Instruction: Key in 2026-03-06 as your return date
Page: home
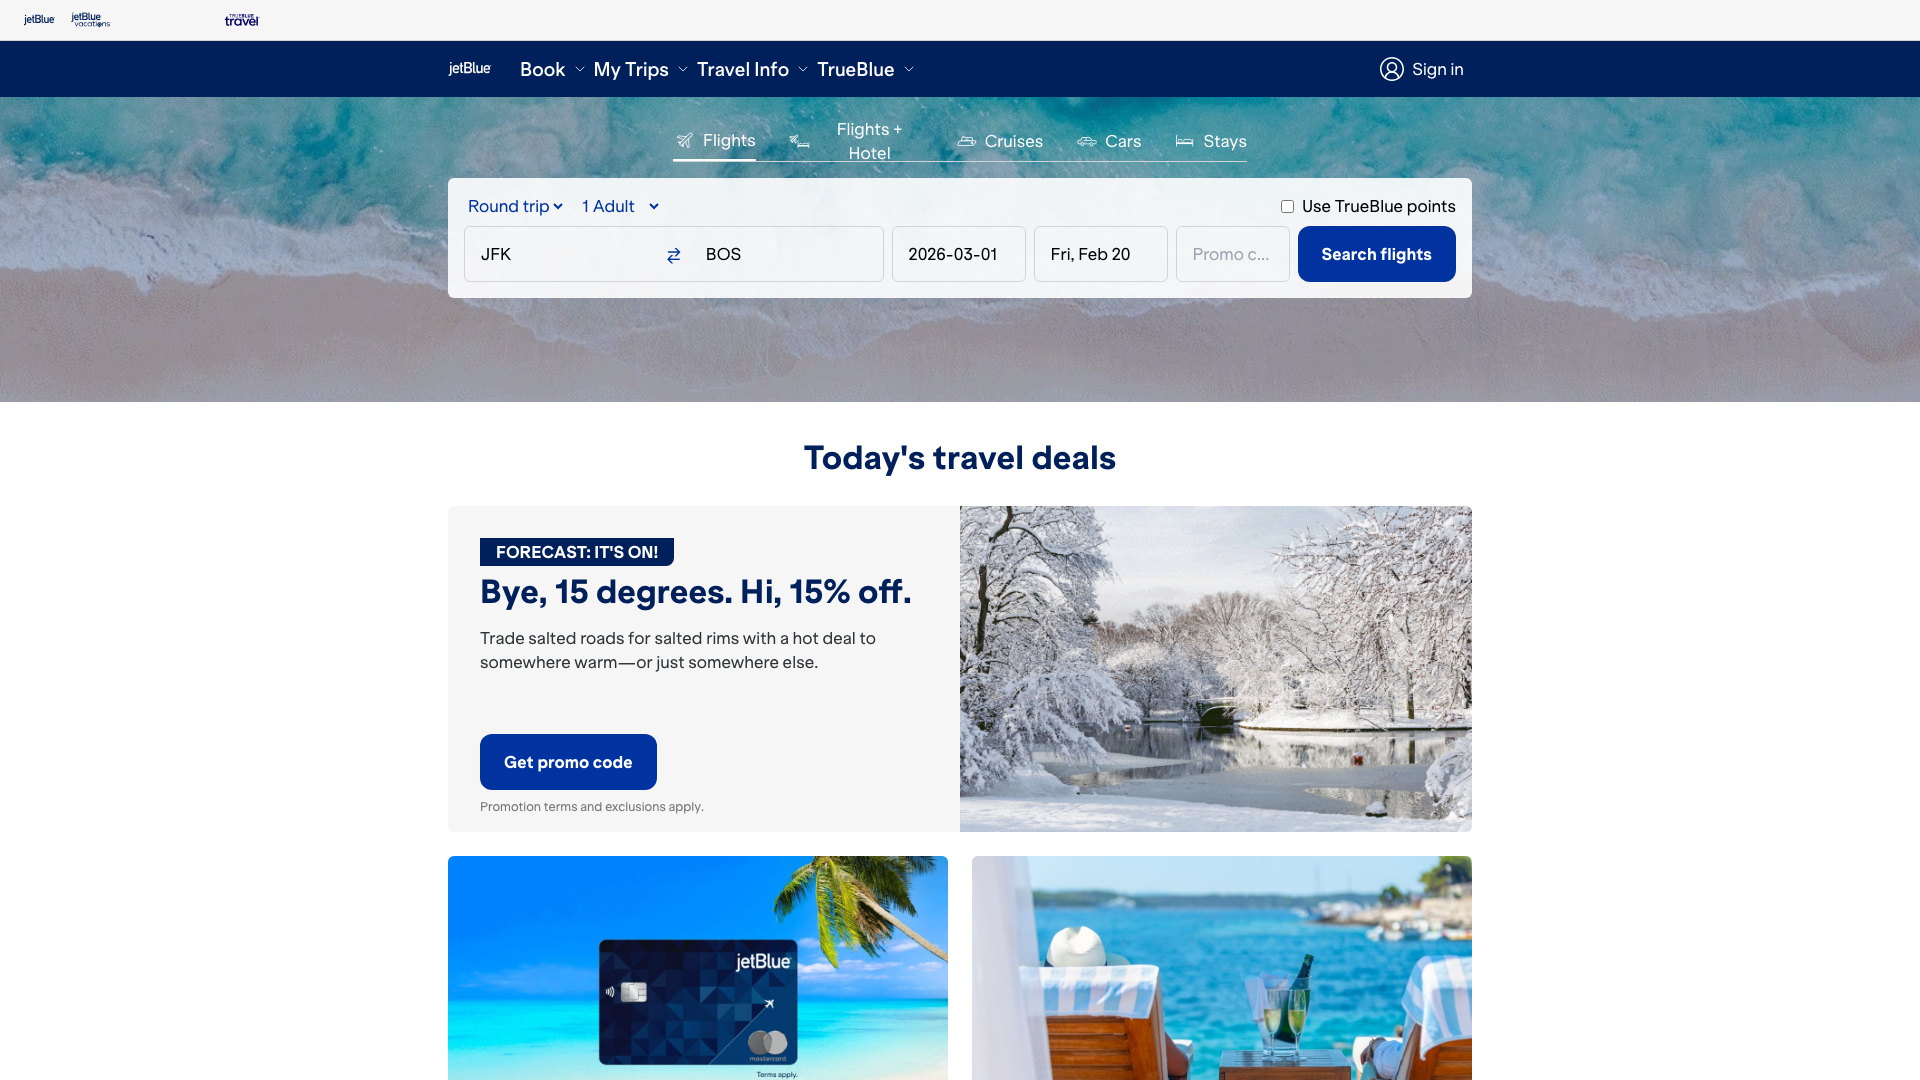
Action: type